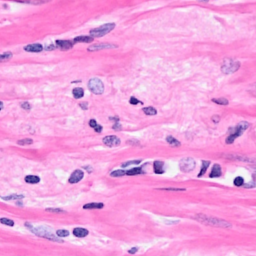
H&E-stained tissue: Breast